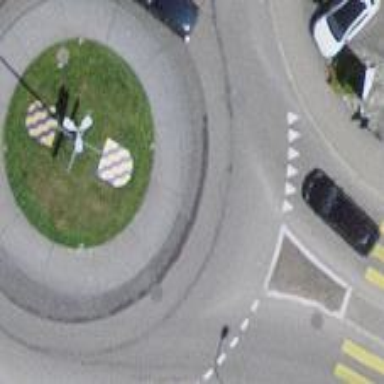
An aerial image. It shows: Secondary road made of asphalt leading to roundabout.